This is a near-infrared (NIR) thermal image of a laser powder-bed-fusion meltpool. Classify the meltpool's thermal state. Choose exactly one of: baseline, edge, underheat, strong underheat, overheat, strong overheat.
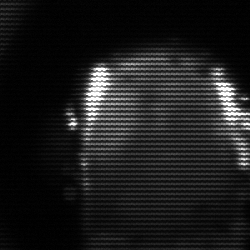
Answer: baseline